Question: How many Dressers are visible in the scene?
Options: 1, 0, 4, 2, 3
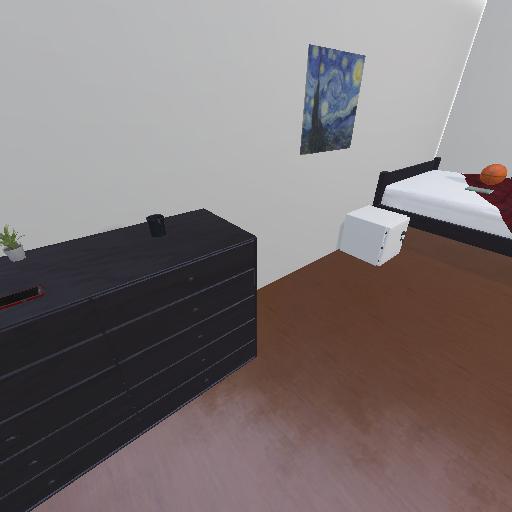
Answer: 1